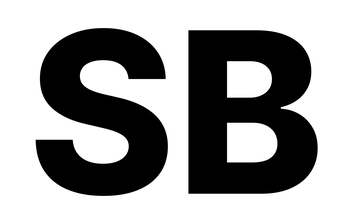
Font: Inter_ExtraBold